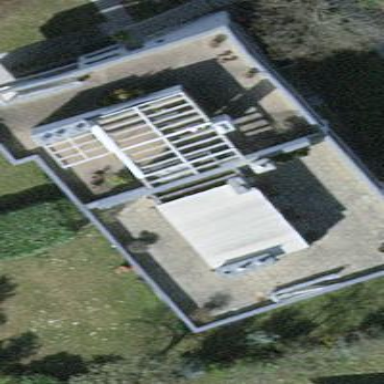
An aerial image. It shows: View of roof of building.